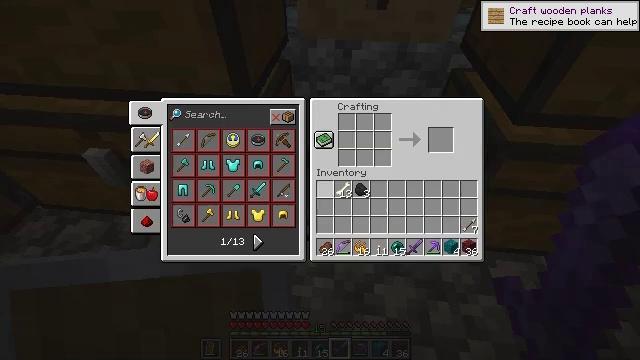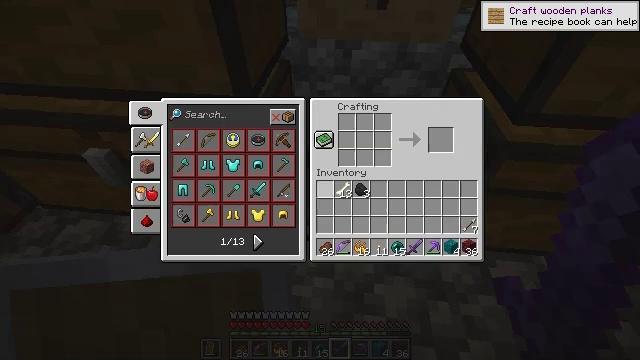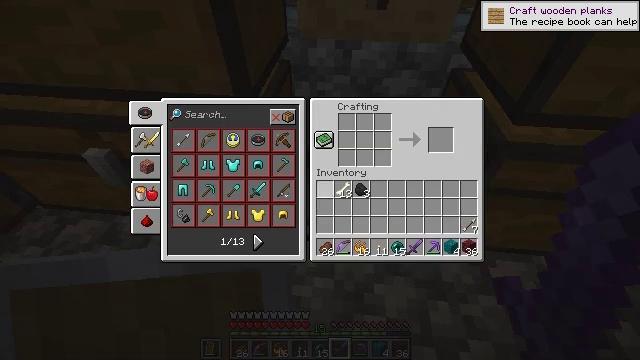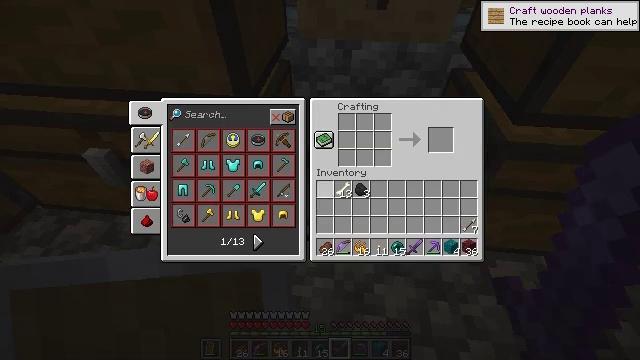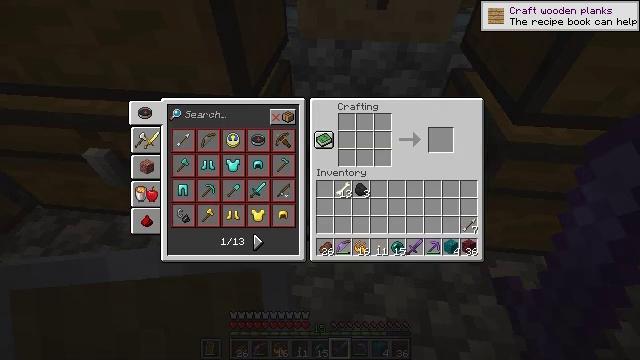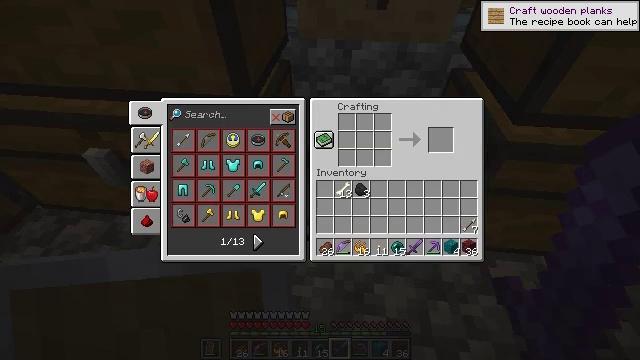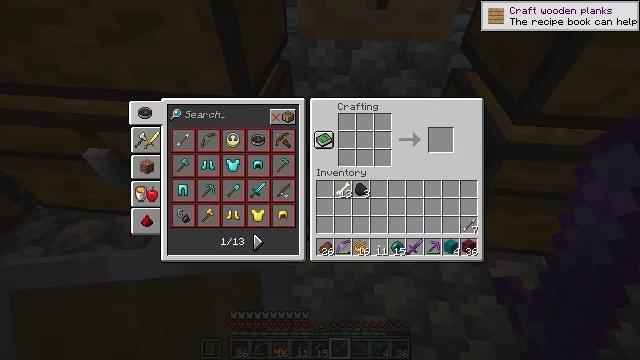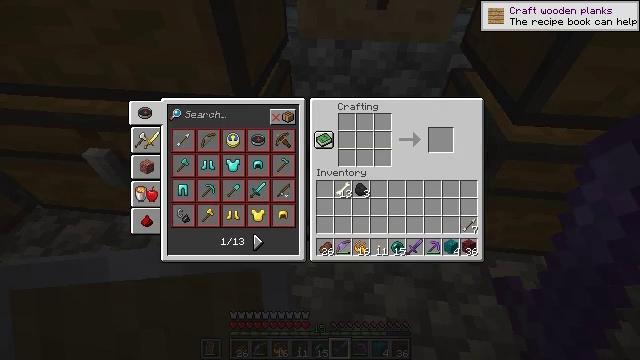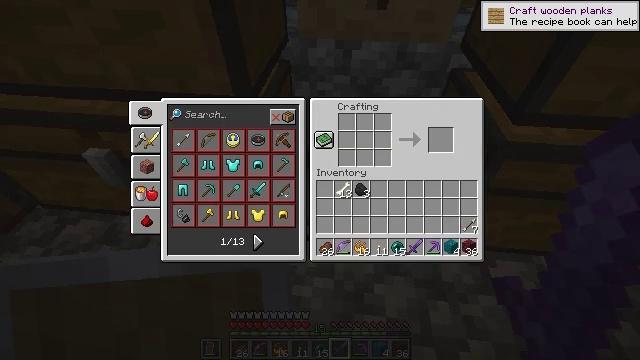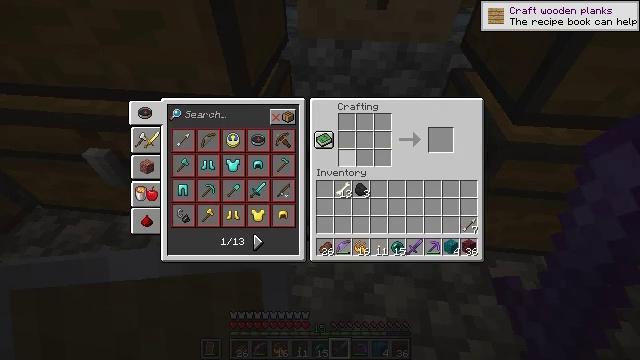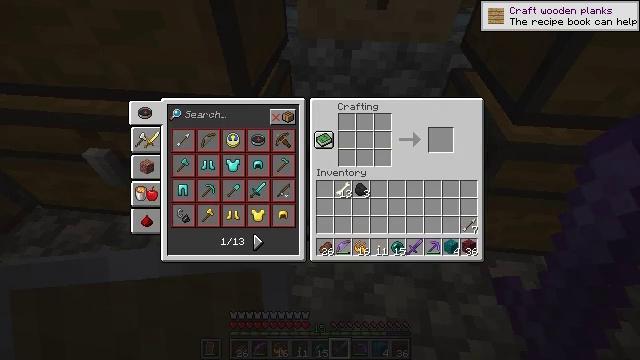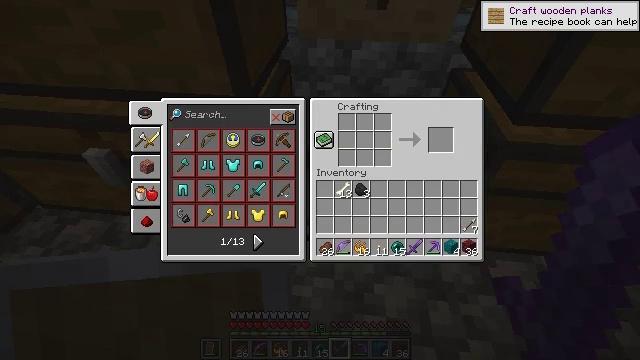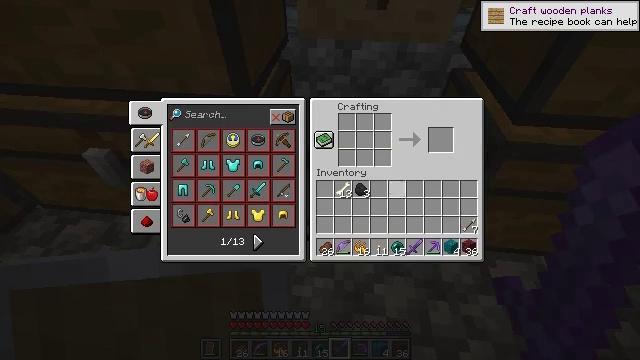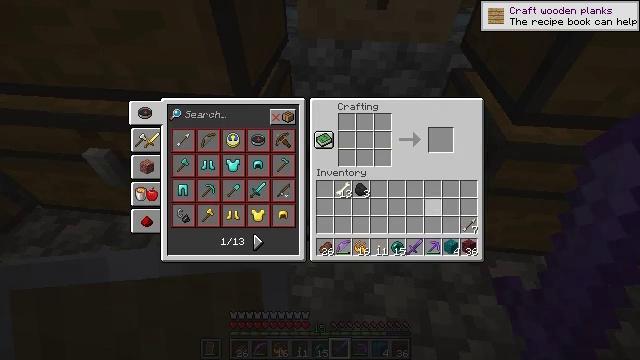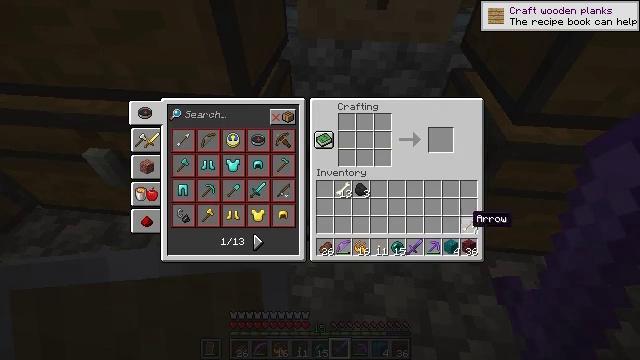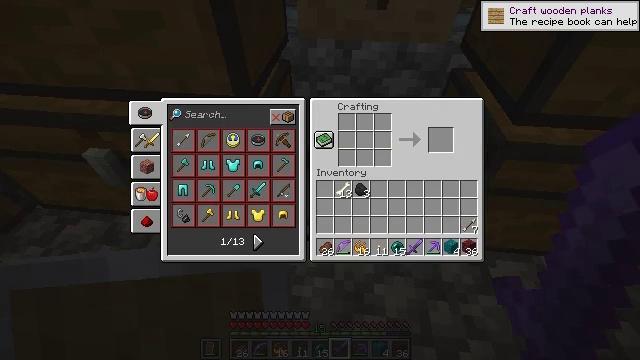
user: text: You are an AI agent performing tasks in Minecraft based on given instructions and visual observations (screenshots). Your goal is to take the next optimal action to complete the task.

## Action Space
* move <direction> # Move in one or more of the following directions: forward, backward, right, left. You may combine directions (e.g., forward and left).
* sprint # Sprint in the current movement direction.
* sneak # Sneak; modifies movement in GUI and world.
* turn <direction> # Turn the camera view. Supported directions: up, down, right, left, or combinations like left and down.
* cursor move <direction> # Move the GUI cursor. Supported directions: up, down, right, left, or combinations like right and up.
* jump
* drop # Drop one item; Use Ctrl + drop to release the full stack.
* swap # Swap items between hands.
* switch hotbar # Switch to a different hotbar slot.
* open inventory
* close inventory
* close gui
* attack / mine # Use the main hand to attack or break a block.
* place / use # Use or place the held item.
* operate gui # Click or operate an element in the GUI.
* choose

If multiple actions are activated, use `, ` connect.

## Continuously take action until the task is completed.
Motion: motion action
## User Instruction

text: Get an ender eye by combining ender pearl and blaze powder in the crafting table.
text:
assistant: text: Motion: no_op
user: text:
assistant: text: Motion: no_op
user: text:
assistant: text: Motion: no_op
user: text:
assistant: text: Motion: no_op
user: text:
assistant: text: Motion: turn up
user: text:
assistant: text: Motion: turn up
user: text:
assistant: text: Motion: no_op
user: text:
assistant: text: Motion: no_op
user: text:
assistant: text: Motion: turn right
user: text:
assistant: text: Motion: turn right
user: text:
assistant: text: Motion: turn right and down
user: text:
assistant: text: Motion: turn right and down
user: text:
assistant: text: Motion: turn right and down
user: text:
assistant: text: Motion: turn right and down
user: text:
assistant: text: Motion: turn right and down
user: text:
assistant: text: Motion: no_op
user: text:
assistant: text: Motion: no_op
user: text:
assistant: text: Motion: turn left
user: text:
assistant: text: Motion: turn left
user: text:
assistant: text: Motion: turn left
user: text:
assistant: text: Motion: sneak, turn left
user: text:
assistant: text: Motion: sneak, turn left
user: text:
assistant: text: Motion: sneak
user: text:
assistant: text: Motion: sneak
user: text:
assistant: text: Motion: sneak
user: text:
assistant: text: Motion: sneak
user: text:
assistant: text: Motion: sneak
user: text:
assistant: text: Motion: sneak
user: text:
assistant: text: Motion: sneak
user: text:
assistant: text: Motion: sneak